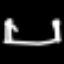
Label: bed